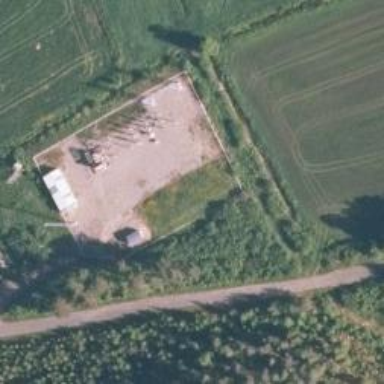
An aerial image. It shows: Power substation.